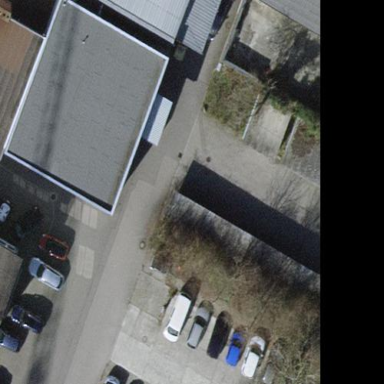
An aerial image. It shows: Building with flat metal roof.